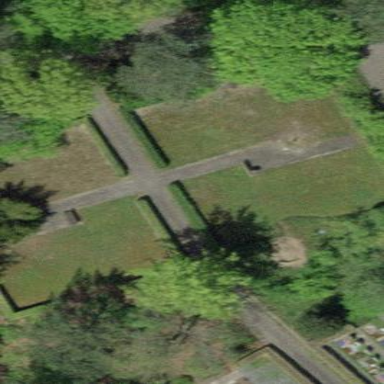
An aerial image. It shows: Graveyard.